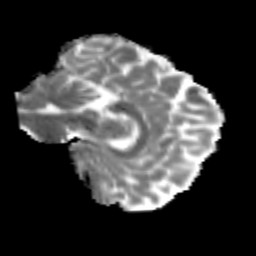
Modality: MD
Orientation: sagittal
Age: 23
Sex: male
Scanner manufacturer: siemens
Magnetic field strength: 3 T
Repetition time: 3.5 s
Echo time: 0.125 s